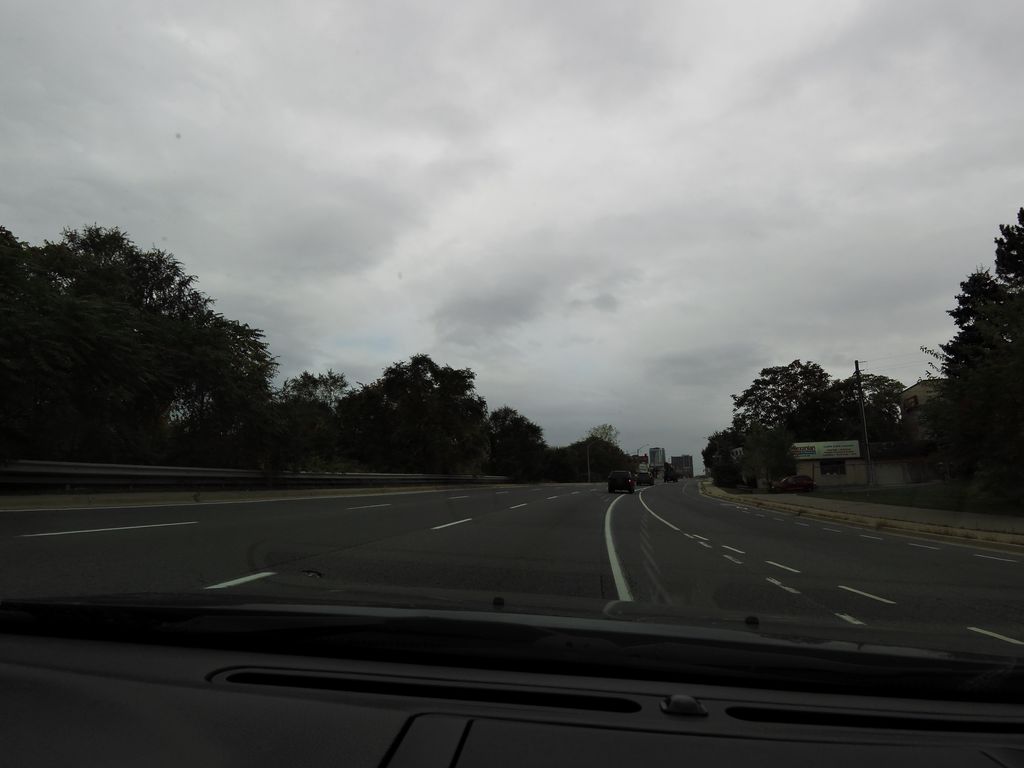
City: hamilton